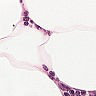
Metastatic tissue present: no